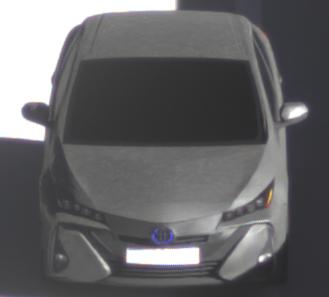
Make: Toyota
Model: Prius 1.8 Plug-In Hybrid
Detailed model: Prius (XW5) Plug-In
Model produced from: 2019/07
Model produced until: 2020/07
Doors: 5
Color: gray
Road condition: dry road
Daytime: morning or afternoon
Contrast: high contrast